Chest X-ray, PA view. Patient: 58 years old, sex M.
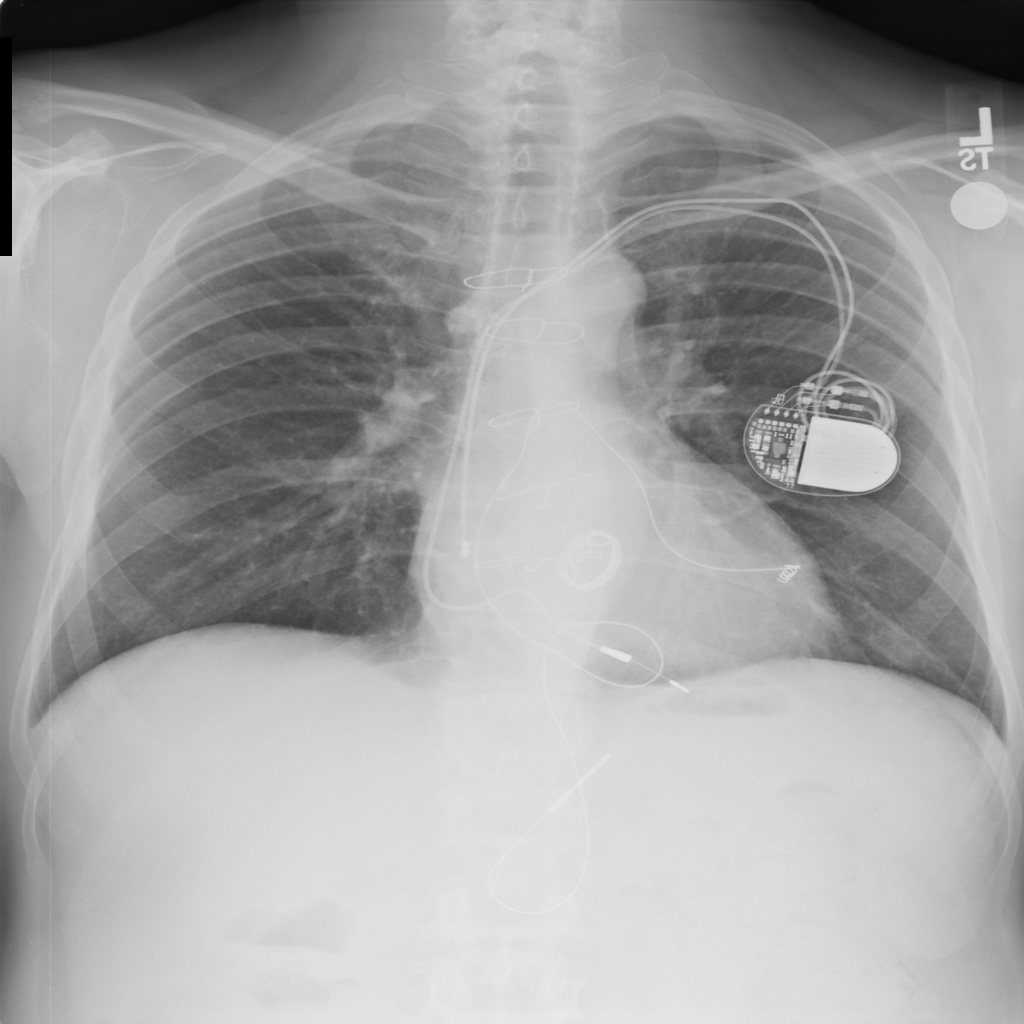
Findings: No Finding